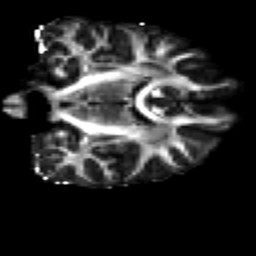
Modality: FA
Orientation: coronal
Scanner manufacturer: ge
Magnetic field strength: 3 T
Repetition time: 7.98 s
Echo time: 0.0701 s